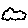
Label: cloud